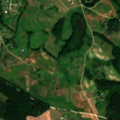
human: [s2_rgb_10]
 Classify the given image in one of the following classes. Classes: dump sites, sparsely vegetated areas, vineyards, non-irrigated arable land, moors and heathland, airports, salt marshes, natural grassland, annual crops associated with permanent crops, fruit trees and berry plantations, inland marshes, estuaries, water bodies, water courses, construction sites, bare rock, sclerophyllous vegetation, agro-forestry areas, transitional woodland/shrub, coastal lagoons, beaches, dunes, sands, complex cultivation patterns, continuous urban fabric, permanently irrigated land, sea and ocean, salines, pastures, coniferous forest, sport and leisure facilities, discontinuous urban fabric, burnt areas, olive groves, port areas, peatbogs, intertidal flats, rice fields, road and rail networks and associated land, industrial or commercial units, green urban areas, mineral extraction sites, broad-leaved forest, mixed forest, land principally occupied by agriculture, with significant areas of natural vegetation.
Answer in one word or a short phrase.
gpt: discontinuous urban fabric, non-irrigated arable land, pastures, complex cultivation patterns, land principally occupied by agriculture, with significant areas of natural vegetation, mixed forest, water bodies